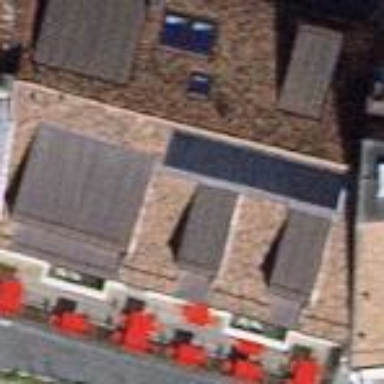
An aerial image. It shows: Building housing cafe and bakery.